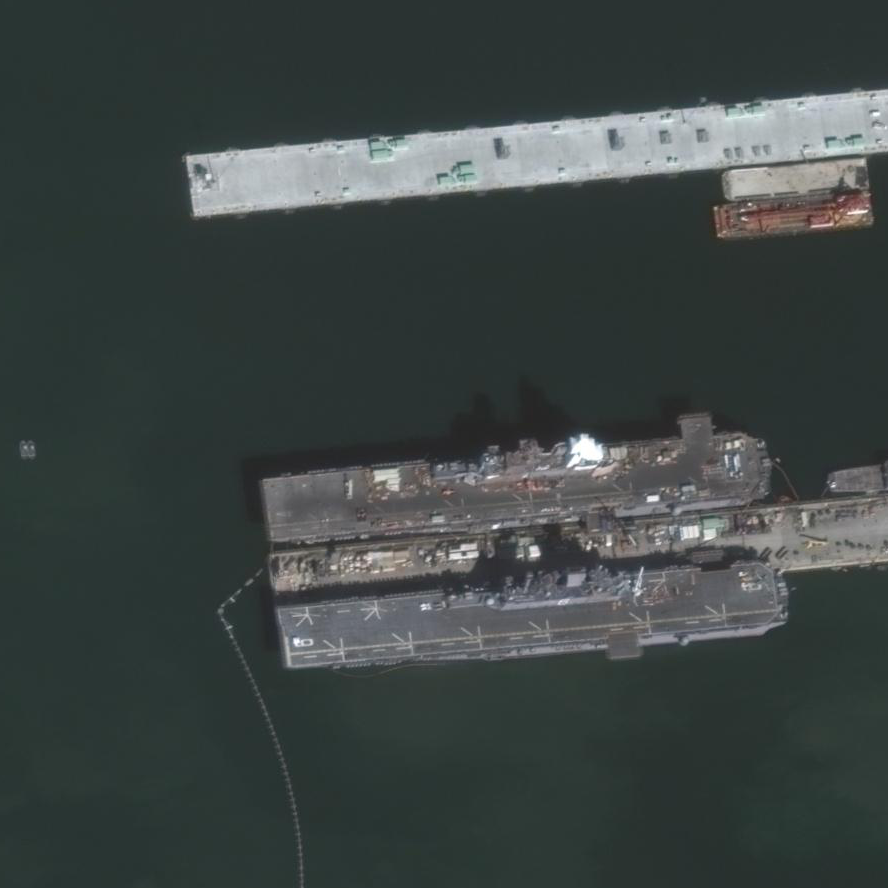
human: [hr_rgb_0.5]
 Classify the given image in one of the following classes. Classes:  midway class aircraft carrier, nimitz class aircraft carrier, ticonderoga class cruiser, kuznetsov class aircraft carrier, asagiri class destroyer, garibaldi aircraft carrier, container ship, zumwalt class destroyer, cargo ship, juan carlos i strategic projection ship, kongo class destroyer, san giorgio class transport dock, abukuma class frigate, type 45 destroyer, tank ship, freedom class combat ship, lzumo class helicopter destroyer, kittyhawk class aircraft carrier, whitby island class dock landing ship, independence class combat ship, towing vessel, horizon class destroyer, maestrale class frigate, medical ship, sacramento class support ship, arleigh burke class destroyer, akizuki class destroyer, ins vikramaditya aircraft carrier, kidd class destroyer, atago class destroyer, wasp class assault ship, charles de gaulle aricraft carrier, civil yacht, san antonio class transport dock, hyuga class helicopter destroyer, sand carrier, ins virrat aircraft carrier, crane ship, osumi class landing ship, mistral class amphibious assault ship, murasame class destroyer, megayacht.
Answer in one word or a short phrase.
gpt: Wasp class assault ship